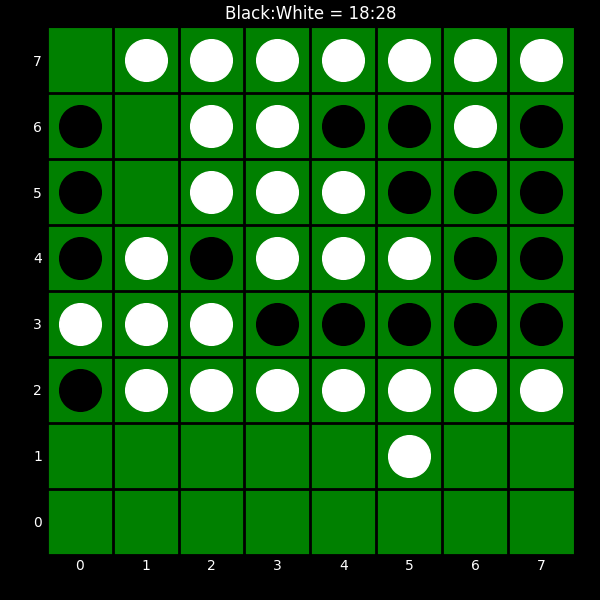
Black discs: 18
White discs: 28